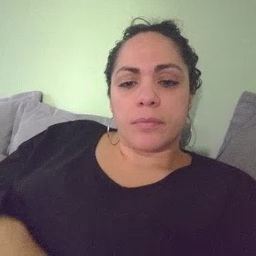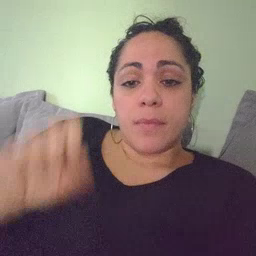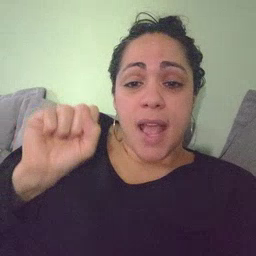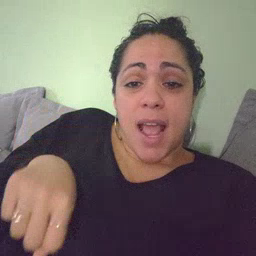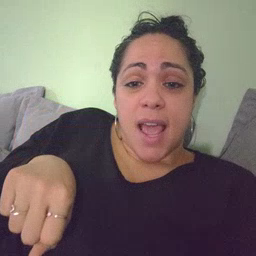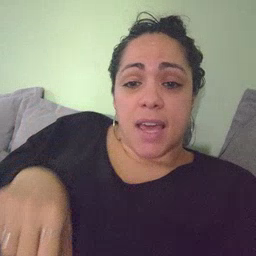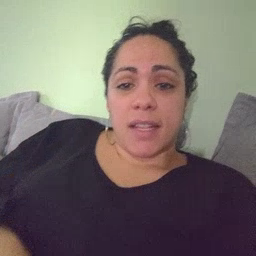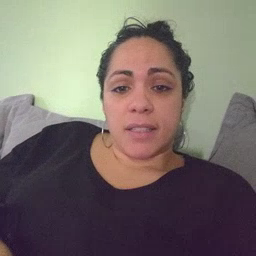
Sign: can